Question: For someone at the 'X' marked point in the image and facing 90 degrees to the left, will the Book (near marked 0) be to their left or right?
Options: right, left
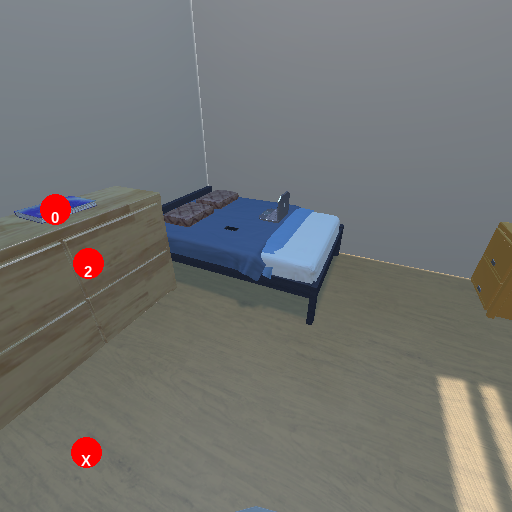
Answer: right